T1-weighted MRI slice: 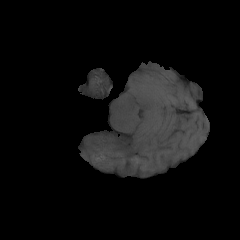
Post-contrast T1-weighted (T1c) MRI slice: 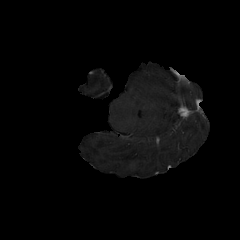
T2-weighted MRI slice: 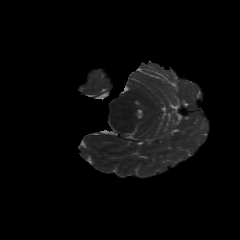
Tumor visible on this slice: no